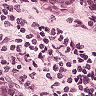
Metastatic tissue present: yes